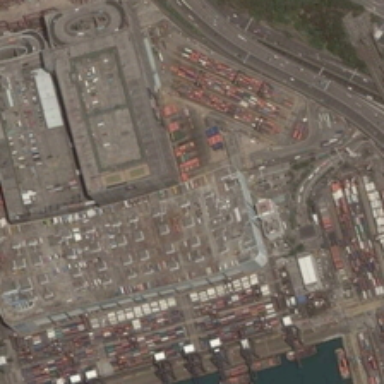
Several large buildings are in an industrial area .